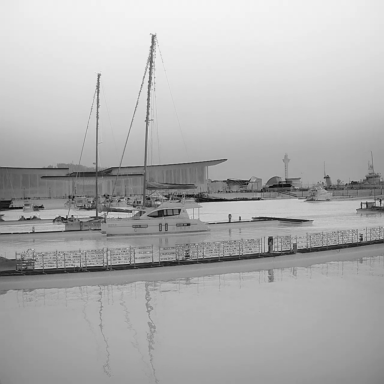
There are three sailboats in the infrared image.